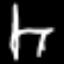
Label: chair